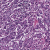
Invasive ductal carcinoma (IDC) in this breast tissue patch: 1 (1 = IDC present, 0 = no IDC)